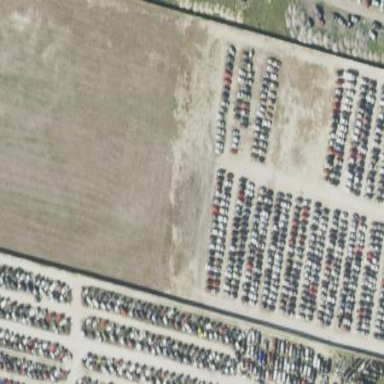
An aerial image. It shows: Scrap yard situated in industrial area.